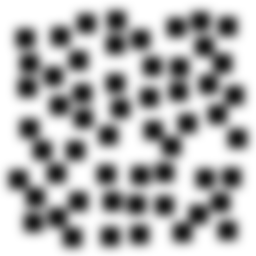
Squares: 56
Triangles: 0
Stars: 0
Total shapes: 56